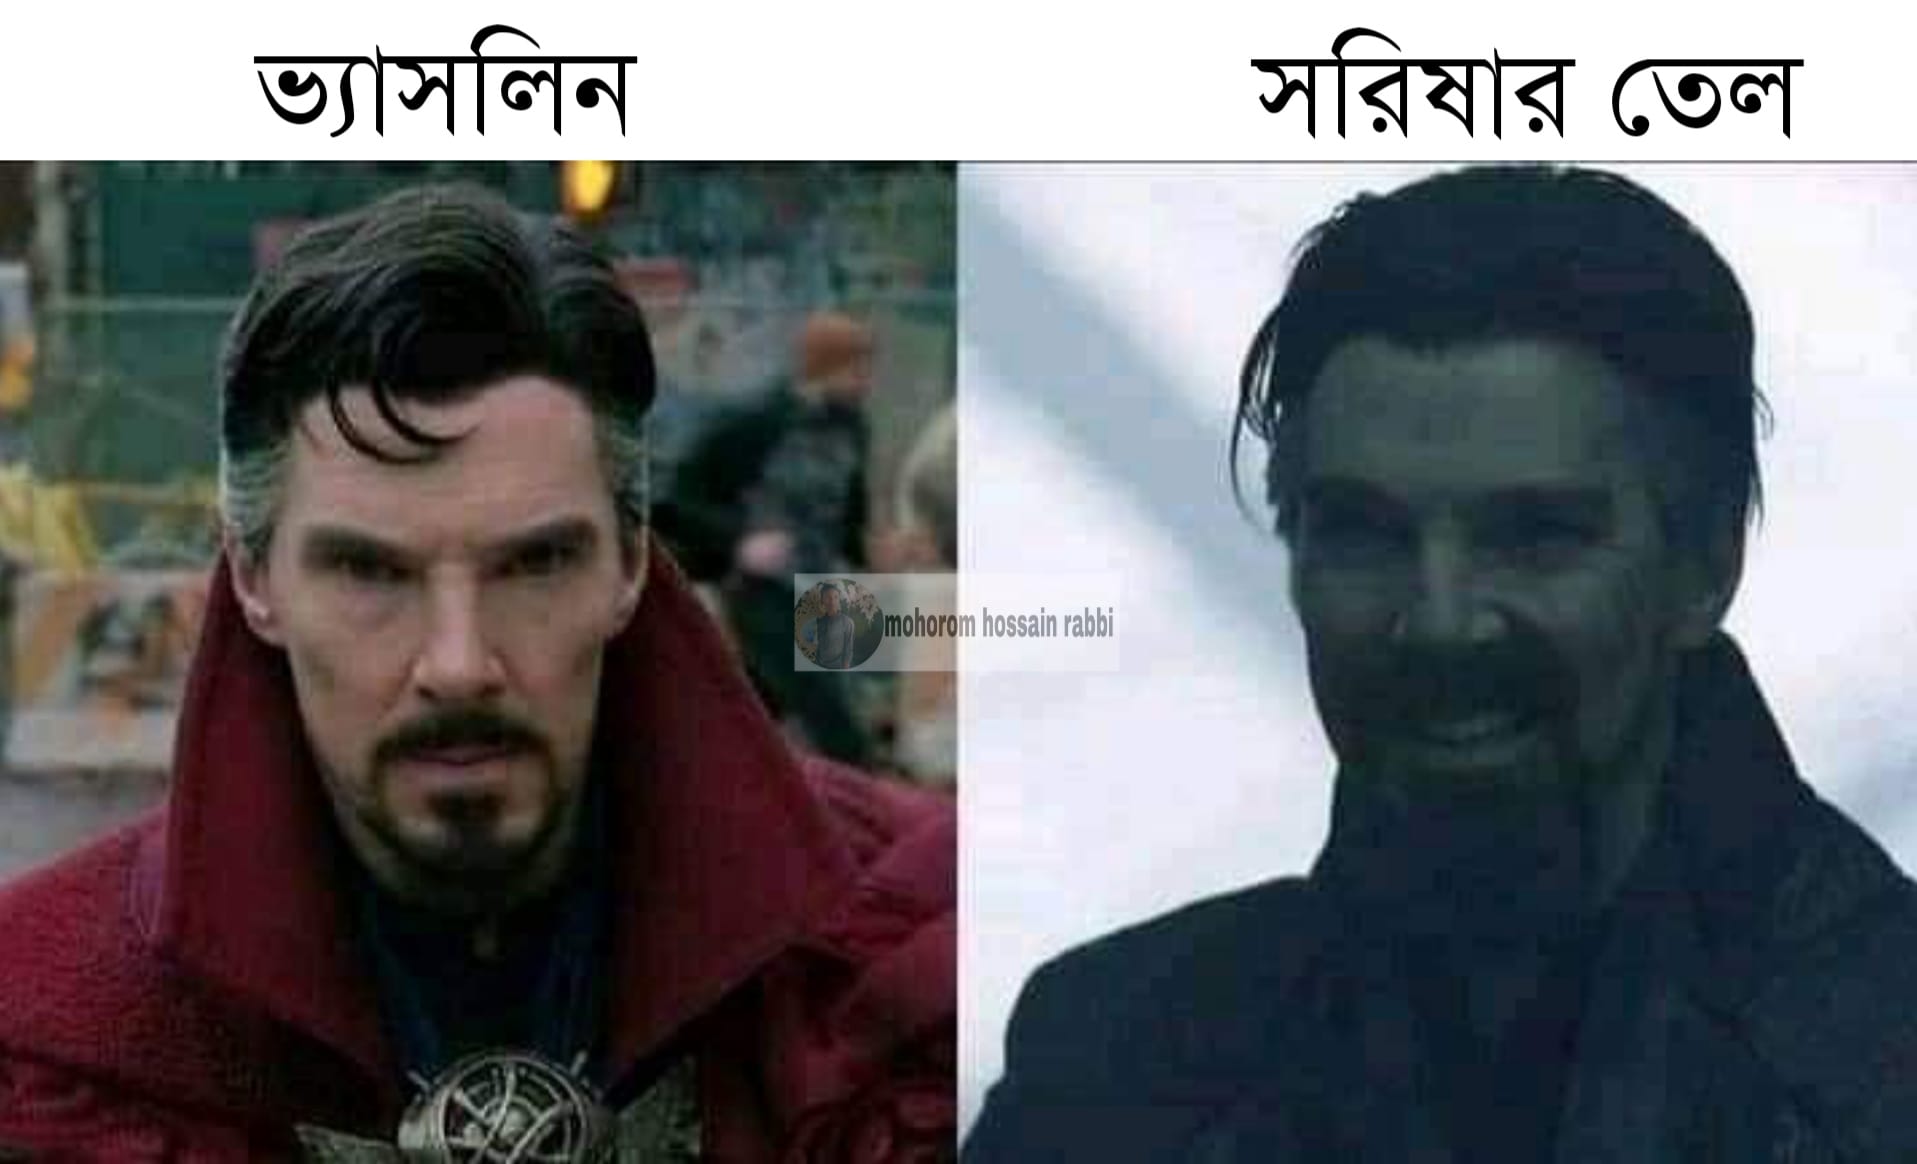
Caption: ভ্যাসলিন    সরিষার তেল
Label: non-hate